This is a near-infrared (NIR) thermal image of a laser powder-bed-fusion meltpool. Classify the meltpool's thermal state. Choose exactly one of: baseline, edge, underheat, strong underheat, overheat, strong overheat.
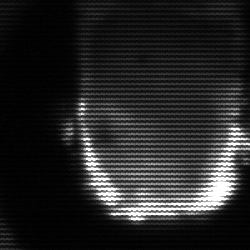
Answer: baseline